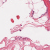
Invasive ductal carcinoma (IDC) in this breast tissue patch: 0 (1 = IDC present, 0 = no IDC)